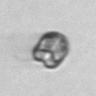
Label: Pyramimonas_morphotype1